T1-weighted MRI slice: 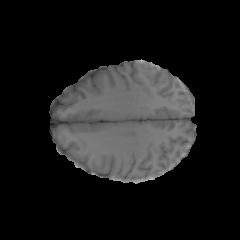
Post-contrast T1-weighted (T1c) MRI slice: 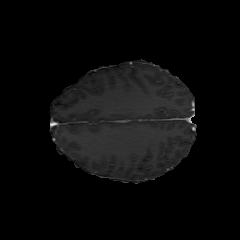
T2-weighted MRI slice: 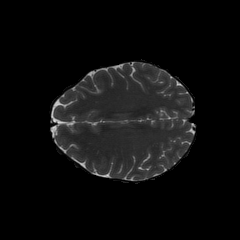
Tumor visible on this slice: no